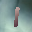
Label: 1